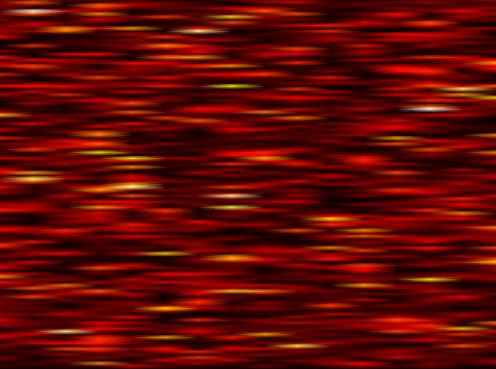
Label: WOLA